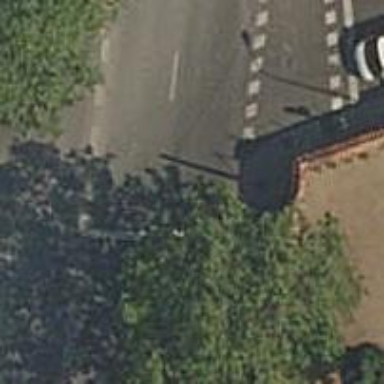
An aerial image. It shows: Kerb serving as barrier.